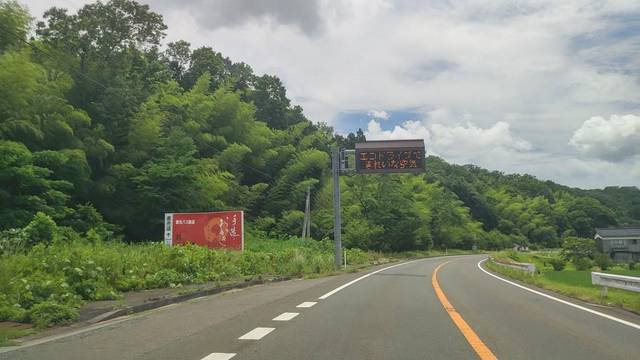
Region: Japan
Coordinates: 35.56, 134.851